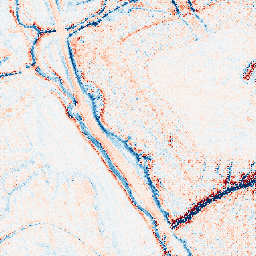
Category: edge_preserving
Decomposition family: bilateral
Decomposition parameters: d: 15
sigma_color: 75
sigma_space: 50
Upsampling method: regularized
Upsampling parameters: scale: 2
lambda_reg: 0.1
Upsampling scale: 2